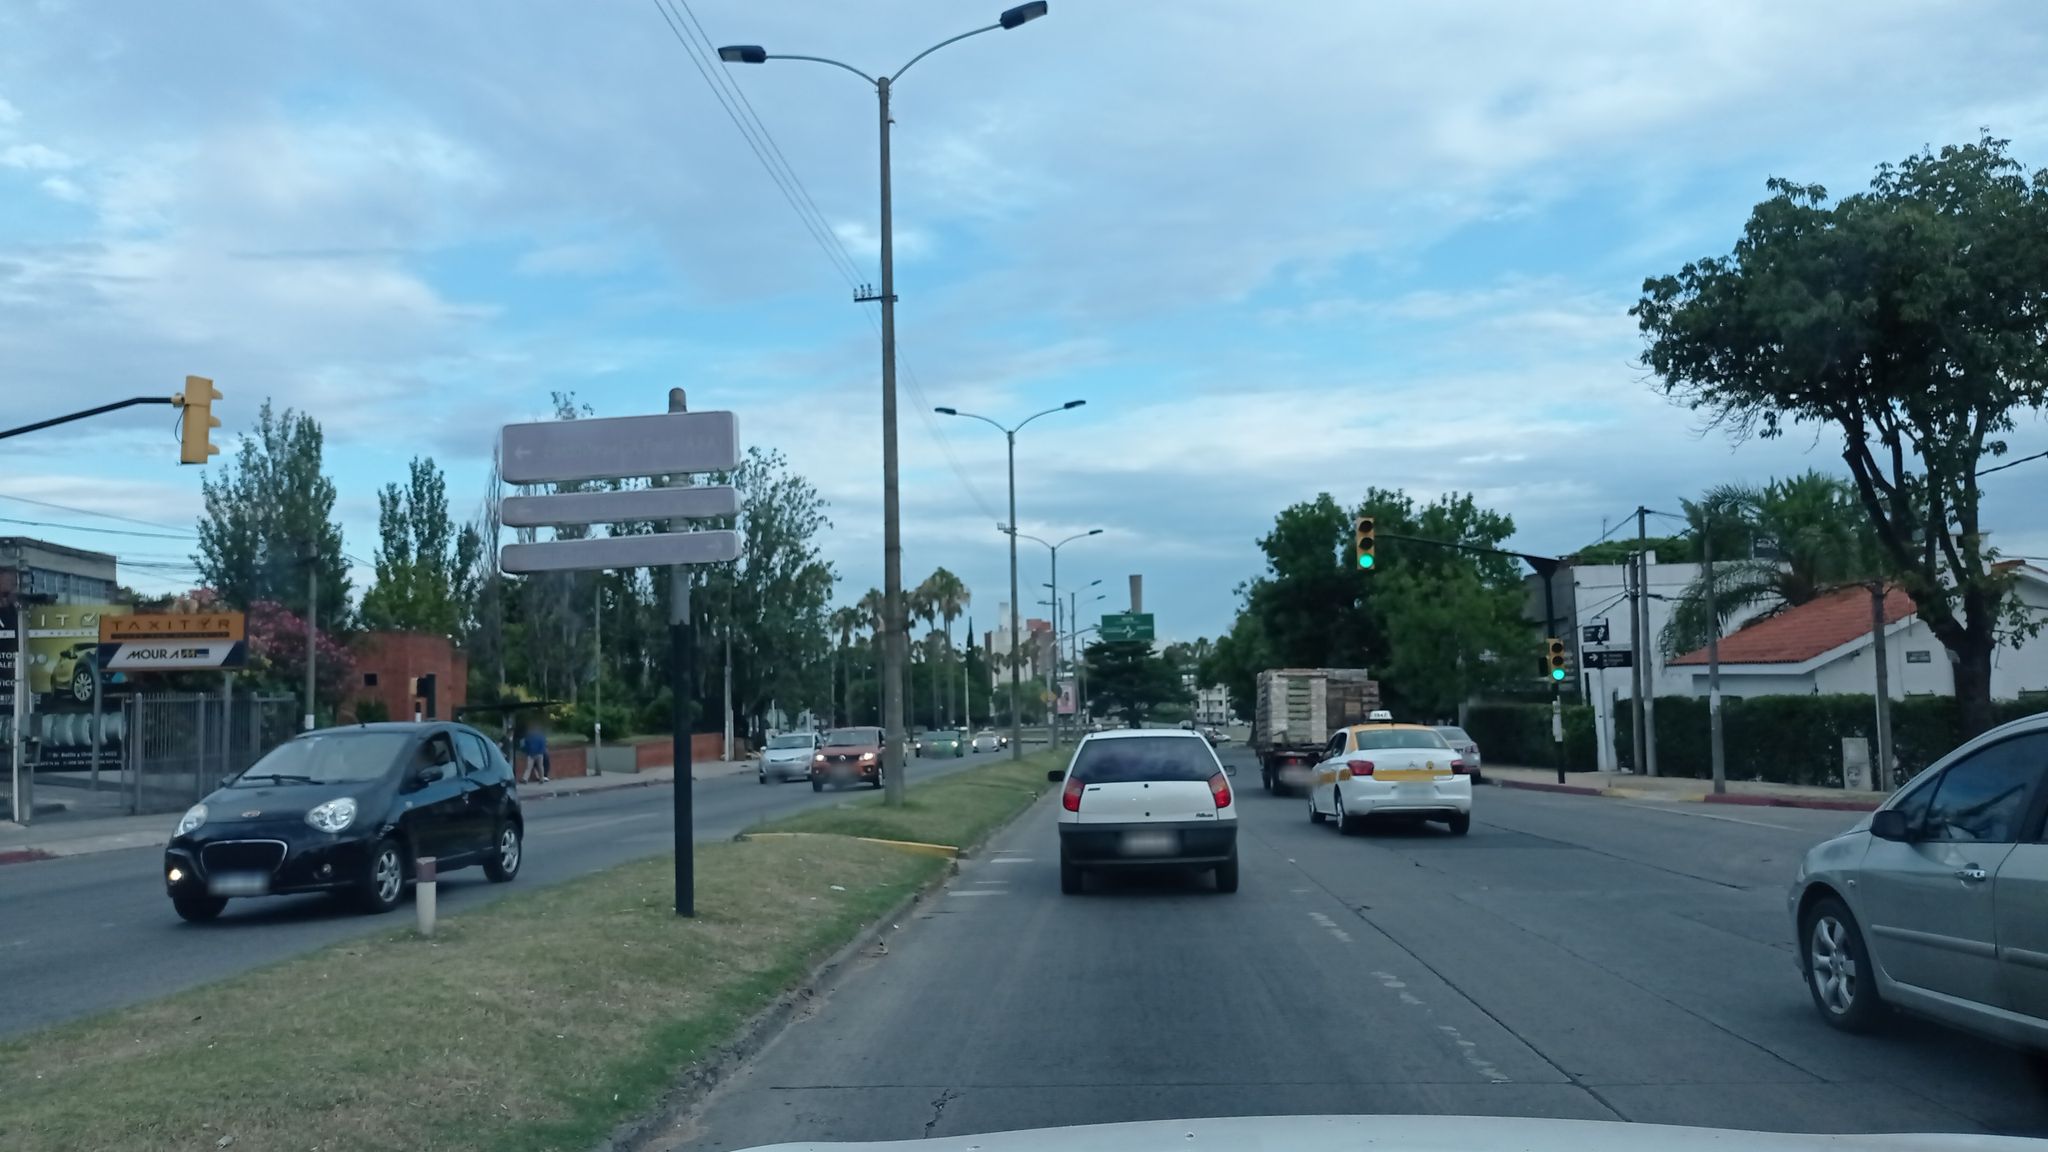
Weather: cloudy
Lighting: day
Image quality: good
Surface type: driving surface
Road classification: primary
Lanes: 2
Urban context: urban centre
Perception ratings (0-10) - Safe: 5.42, Lively: 6.71, Beautiful: 4.05, Boring: 1.81, Depressing: 7.22, Wealthy: 1.37